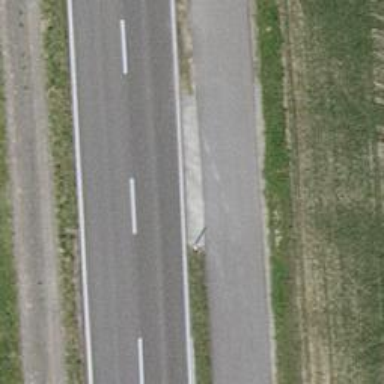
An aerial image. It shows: Asphalt cycleway.